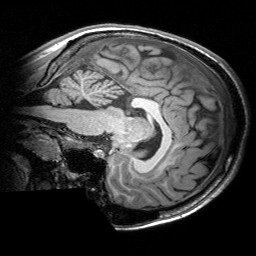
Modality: T1w
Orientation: sagittal
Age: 16
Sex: female
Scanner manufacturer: siemens
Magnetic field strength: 3 T
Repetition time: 2.53 s
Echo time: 0.00297 s